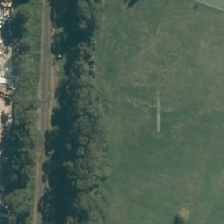
Land cover: urban_parkland